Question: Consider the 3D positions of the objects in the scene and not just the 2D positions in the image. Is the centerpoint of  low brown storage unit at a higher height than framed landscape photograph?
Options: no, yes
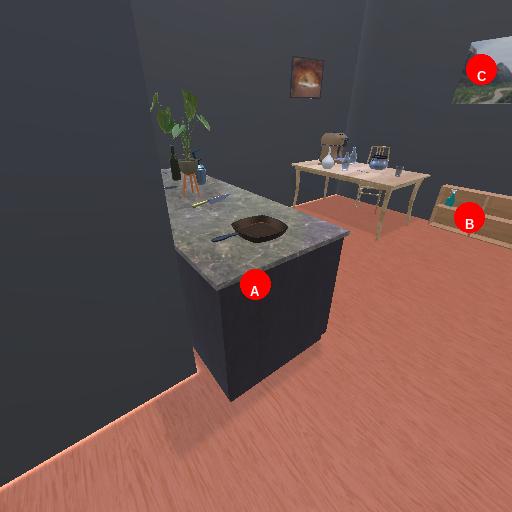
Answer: no